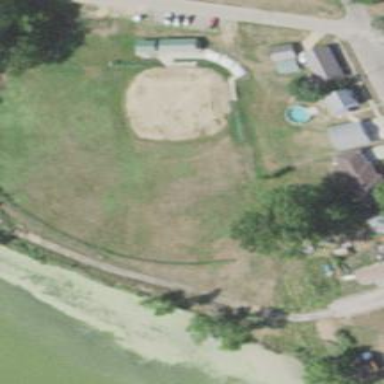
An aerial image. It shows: Baseball pitch for leisure land.